Question: Im trying to create something like this -

I have an observable collection of points. Each point has a position and a colour. When any points position or colour changes(they implement notification change), I want to "repaint" the background gradient. Currently I have an itemscontrol where I have the sliders bound to the points position and the gradient is initially drawn. Now, I want to know how I can call a function in the code behind of my view when the propertychanged event on a 'point' fires, so that I can repaint the gradient. Im wondering if an event setter can somehow be used?
Whilst I could do the propertychanged event subscribing in code behind, I'd like to do it in XAML?
PLease note : I specifically want to take this approach of manually repainting in code behind for other reasons, so if I could get answers to the specific problem above rather than alternative solutions please.
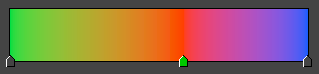
Answer: I guess you can create an attached property to subscribe to 'PropertyChanged' events of the value of the 'DataContext' property.
'''
public static class Props
{
public static DependencyProperty OnPropertyChangedProperty = DependencyProperty.RegisterAttached(
"OnPropertyChanged", typeof(PropertyChangedEventHandler), typeof(Props),
new PropertyMetadata(OnPropertyChangedPropertyChanged));
public static PropertyChangedEventHandler GetOnPropertyChanged (DependencyObject d)
{
return (PropertyChangedEventHandler)d.GetValue(OnPropertyChangedProperty);
}
public static void SetOnPropertyChanged (DependencyObject d, PropertyChangedEventHandler value)
{
d.SetValue(OnPropertyChangedProperty, value);
}
private static void OnPropertyChangedPropertyChanged (DependencyObject d, DependencyPropertyChangedEventArgs e)
{
var inpc = (INotifyPropertyChanged)((FrameworkElement)d).DataContext;
if (inpc == null)
throw new ArgumentException("DataContext of the framework element must not be null.");
var oldChanged = (PropertyChangedEventHandler)e.OldValue;
if (oldChanged != null)
inpc.PropertyChanged -= oldChanged;
var newChanged = (PropertyChangedEventHandler)e.NewValue;
if (newChanged != null)
inpc.PropertyChanged += newChanged;
}
}
'''
Usage:
'''
<Window x:Class="So17382721PropertyChangedXaml.MainWindow" x:Name="root"
xmlns="http://schemas.microsoft.com/winfx/2006/xaml/presentation"
xmlns:x="http://schemas.microsoft.com/winfx/2006/xaml"
xmlns:local="clr-namespace:So17382721PropertyChangedXaml"
Title="MainWindow" Height="350" Width="525">
<Window.Resources>
<DataTemplate DataType="{x:Type local:Foo}">
<!-- Here, we subscribe to DataContext.PropertyChanged;
handler is defined in the MainWindow class -->
<Grid local:Props.OnPropertyChanged="{Binding FooPropertyChanged, ElementName=root}">
<TextBox Text="{Binding Bar, UpdateSourceTrigger=PropertyChanged}"/>
</Grid>
</DataTemplate>
</Window.Resources>
<Grid>
<ItemsControl ItemsSource="{Binding Foos, ElementName=root}"/>
</Grid>
</Window>
'''
Code-behind:
'''
using System;
using System.Collections.ObjectModel;
using System.ComponentModel;
using System.Runtime.CompilerServices;
using System.Windows;
namespace So17382721PropertyChangedXaml
{
public partial class MainWindow
{
public ObservableCollection<Foo> Foos { get; private set; }
public MainWindow ()
{
Foos = new ObservableCollection<Foo> {
new Foo { Bar = "1" },
new Foo { Bar = "2" },
new Foo { Bar = "3" },
};
InitializeComponent();
}
private void OnFooPropertyChanged (object sender, PropertyChangedEventArgs e)
{
MessageBox.Show(this, string.Format("{0} of {1} changed.", e.PropertyName, sender));
}
// Subscribing to non-RoutedEvents in XAML is not straightforward, but we can define a property
public PropertyChangedEventHandler FooPropertyChanged
{
get { return OnFooPropertyChanged; }
}
}
public class Foo : INotifyPropertyChanged
{
private string _bar;
public string Bar
{
get { return _bar; }
set
{
_bar = value;
OnPropertyChanged();
}
}
public event PropertyChangedEventHandler PropertyChanged;
protected virtual void OnPropertyChanged ([CallerMemberName] string propertyName = null)
{
var handler = PropertyChanged;
if (handler != null)
handler(this, new PropertyChangedEventArgs(propertyName));
}
}
}
'''
Note: the attached property 'Props.OnPropertyChanged' expects that 'DataContext' is not changed during lifetime and is already specified. Handling 'DataContextChanged' events is left as an exircize, if you need it.